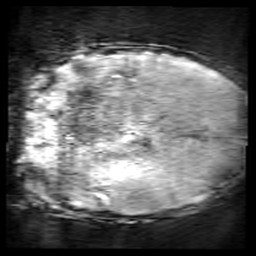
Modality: SWI
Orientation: coronal
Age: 9
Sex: male
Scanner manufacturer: siemens
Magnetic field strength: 3 T
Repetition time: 0.027 s
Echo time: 0.02 s